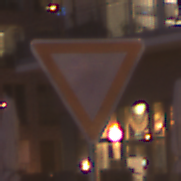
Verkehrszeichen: VorfahrtGewaehren
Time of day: Night
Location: Outdoor (Urban)
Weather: PartlyCloudy
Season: NotSpecified
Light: Artificial